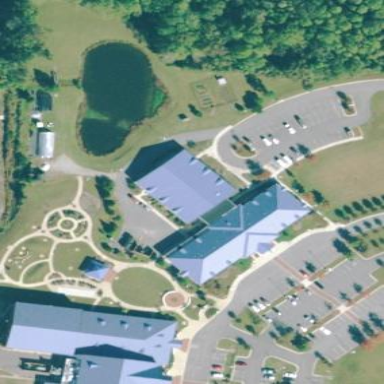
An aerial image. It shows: Community center building.